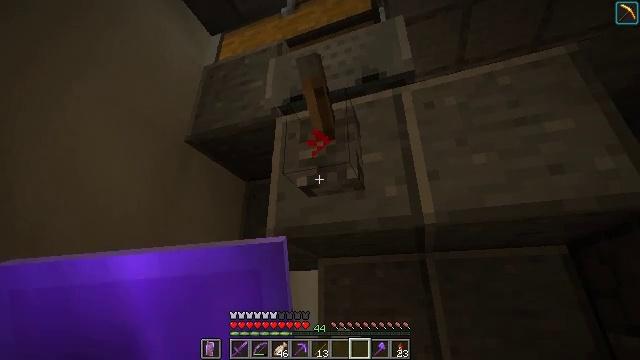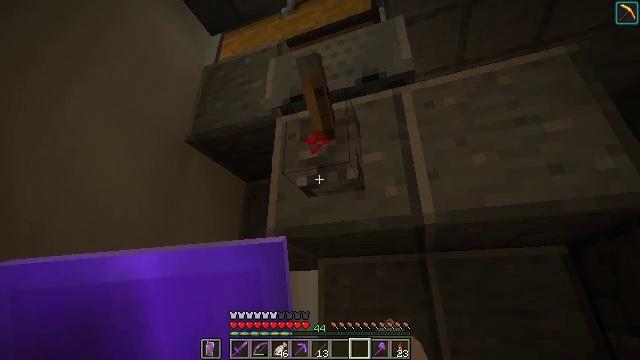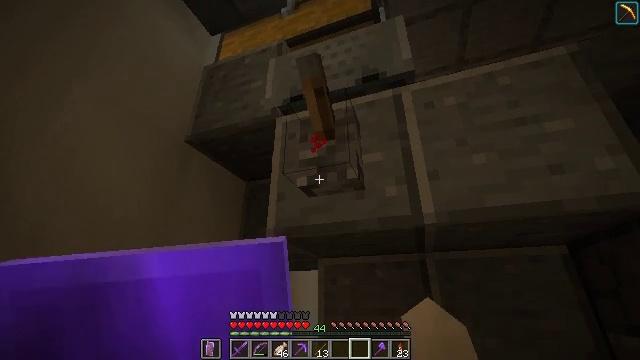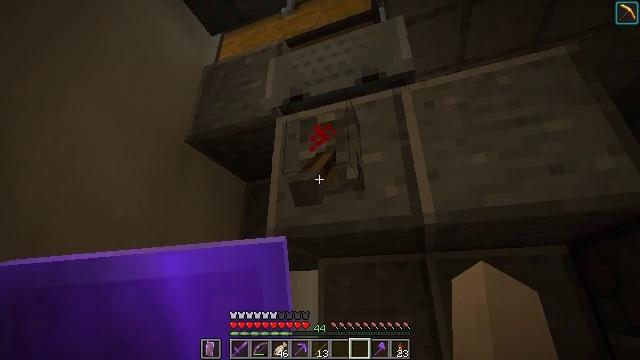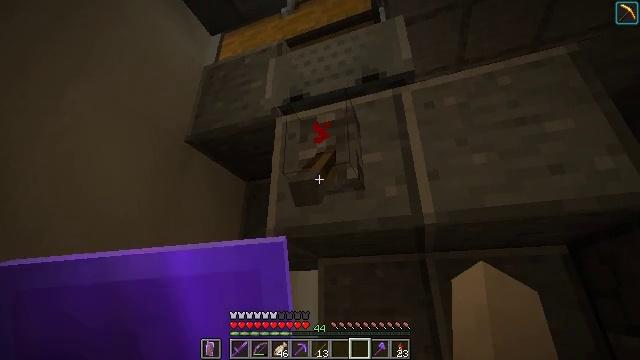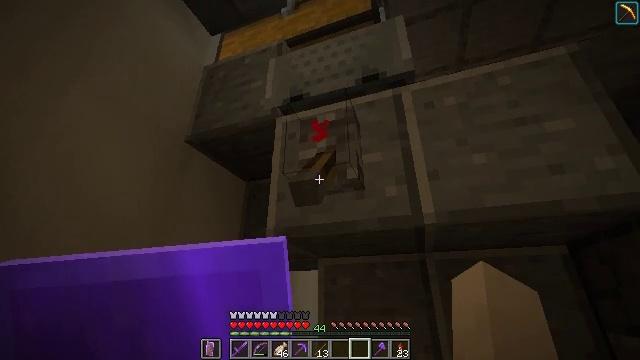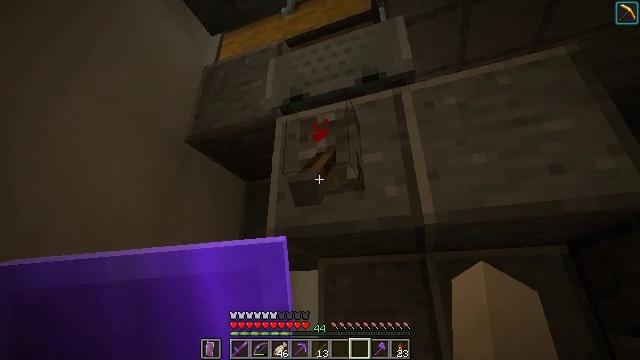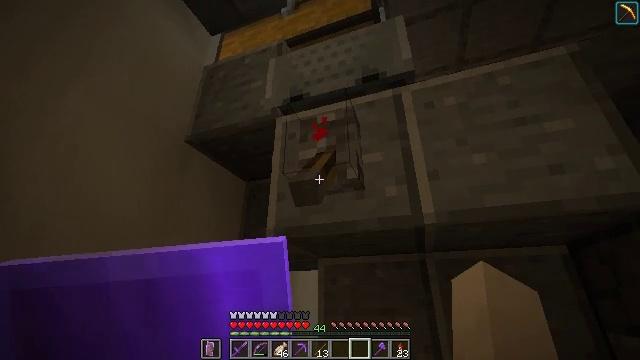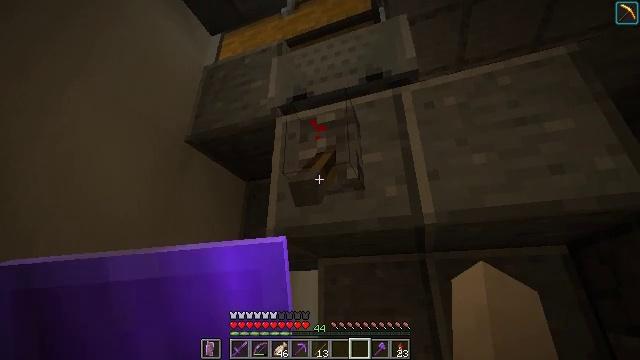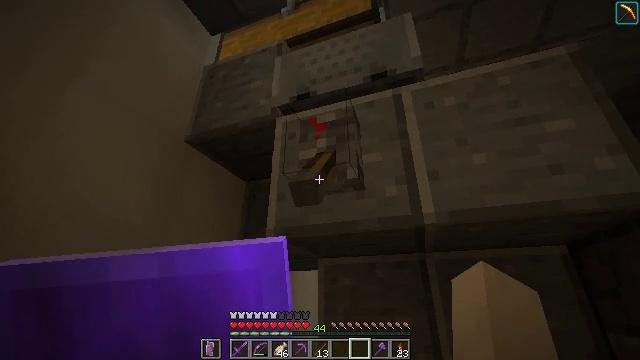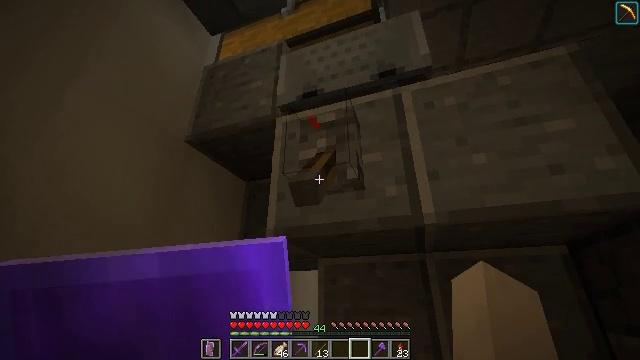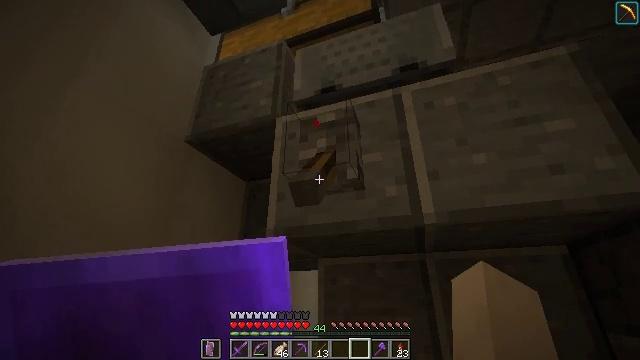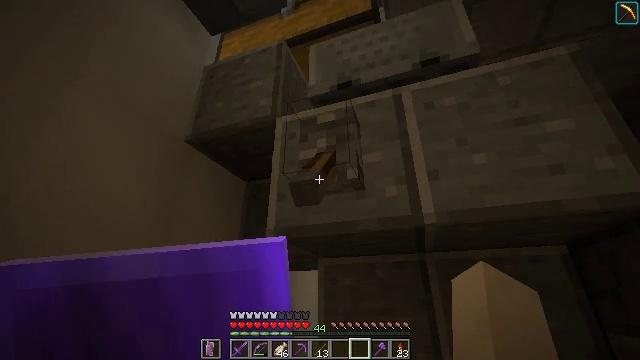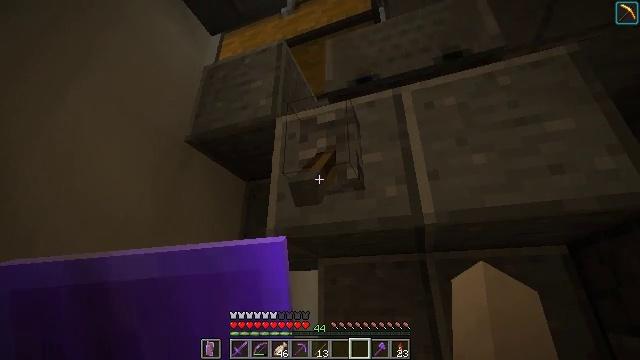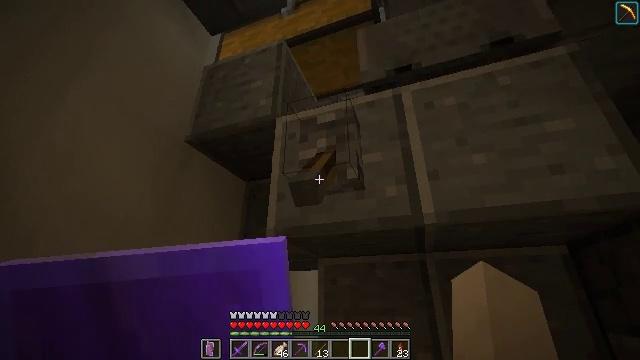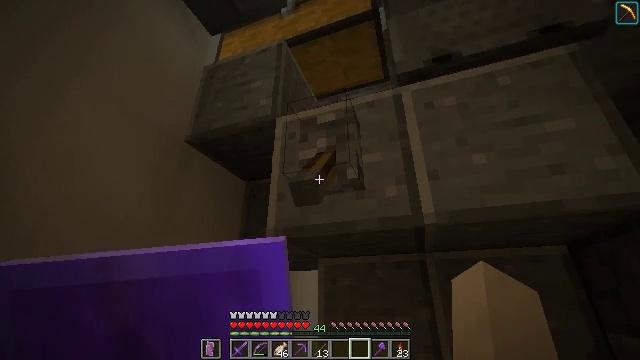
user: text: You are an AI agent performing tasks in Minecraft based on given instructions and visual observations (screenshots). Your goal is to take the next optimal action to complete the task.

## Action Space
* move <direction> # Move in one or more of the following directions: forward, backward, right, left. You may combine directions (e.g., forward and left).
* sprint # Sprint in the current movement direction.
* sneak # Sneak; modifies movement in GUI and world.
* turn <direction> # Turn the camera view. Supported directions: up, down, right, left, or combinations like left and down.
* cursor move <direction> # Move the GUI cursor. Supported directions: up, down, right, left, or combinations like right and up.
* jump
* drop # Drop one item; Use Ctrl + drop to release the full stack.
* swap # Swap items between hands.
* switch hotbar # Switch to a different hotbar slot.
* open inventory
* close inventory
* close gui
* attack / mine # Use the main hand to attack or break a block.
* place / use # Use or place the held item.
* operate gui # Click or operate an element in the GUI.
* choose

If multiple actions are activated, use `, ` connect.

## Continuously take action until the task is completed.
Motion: motion action
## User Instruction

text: craft item soul torch
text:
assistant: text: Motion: no_op
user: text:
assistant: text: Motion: no_op
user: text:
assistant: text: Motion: no_op
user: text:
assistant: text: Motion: no_op
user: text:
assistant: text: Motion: no_op
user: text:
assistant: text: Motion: no_op
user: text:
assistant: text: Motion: no_op
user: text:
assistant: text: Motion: no_op
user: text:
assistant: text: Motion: no_op
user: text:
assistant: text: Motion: no_op
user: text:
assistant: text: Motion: no_op
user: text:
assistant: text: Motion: no_op
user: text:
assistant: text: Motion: no_op
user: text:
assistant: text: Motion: no_op
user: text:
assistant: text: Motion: no_op
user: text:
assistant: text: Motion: no_op
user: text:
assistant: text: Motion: no_op
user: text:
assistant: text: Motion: no_op
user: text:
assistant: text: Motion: no_op
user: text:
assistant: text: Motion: no_op
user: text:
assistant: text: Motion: no_op
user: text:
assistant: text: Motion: no_op
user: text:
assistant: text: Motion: no_op
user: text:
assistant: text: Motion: no_op
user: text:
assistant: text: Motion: turn right and down
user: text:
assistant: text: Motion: turn right and down
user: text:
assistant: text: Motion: turn right and down
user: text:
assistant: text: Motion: turn right and down
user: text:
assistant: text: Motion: no_op
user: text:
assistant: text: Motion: no_op